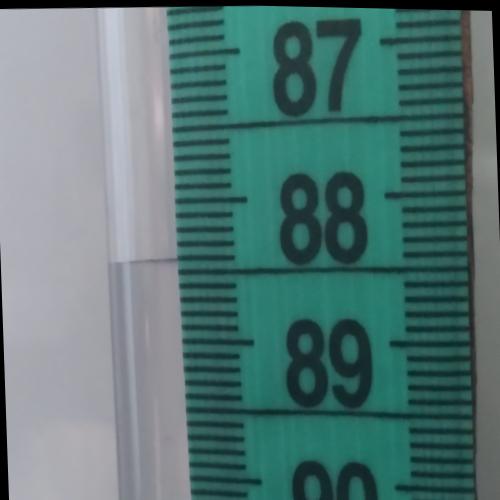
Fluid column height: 88.4 cm